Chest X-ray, PA view. Patient: 52 years old, sex M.
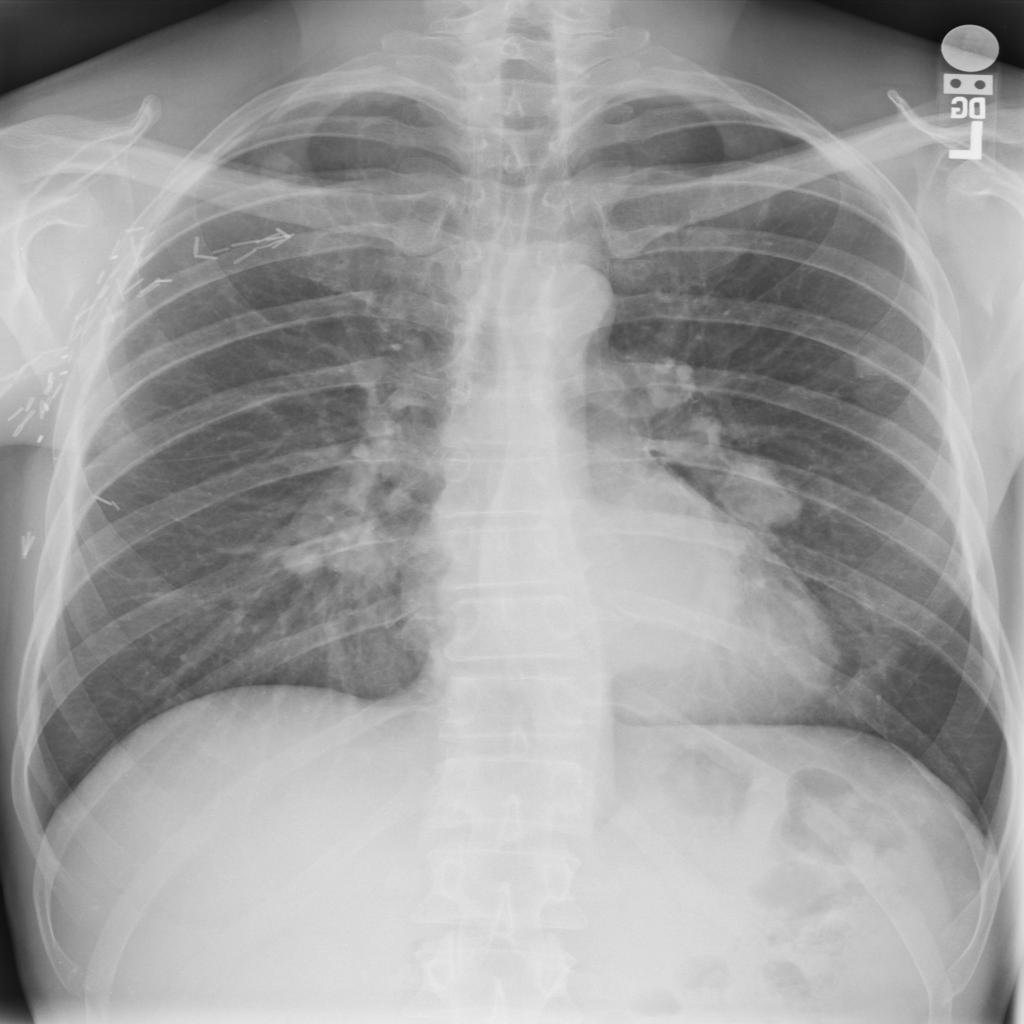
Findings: Mass